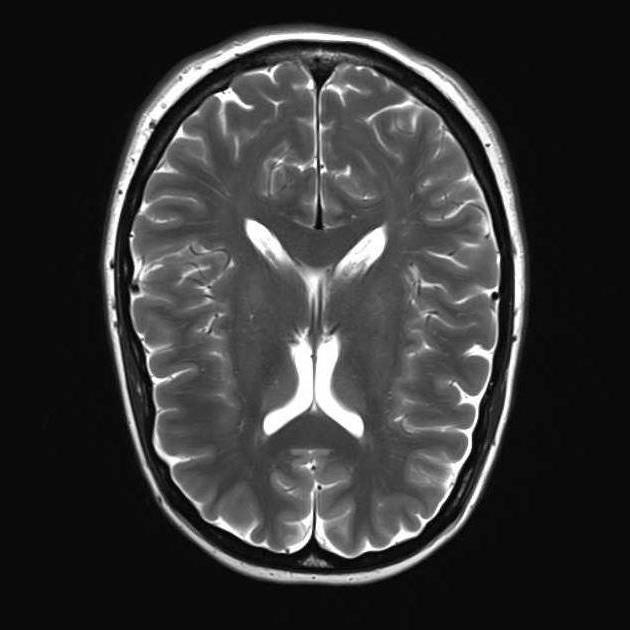
Label: notumor